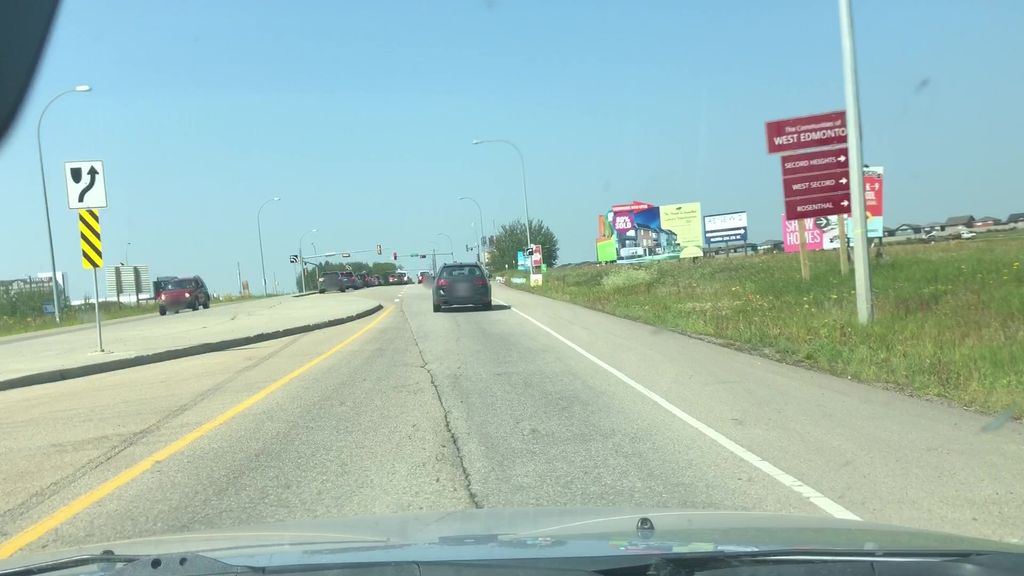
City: edmonton